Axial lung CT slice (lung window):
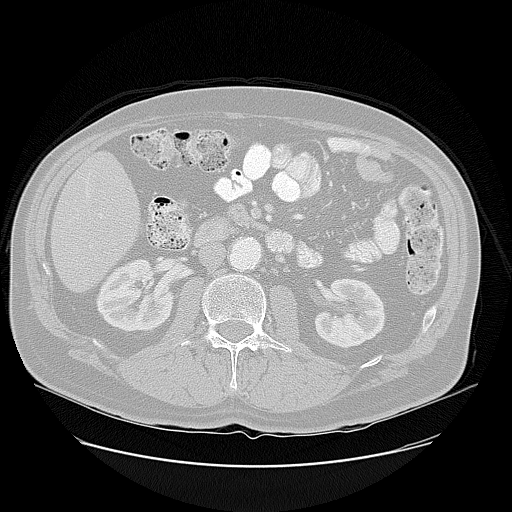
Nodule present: no